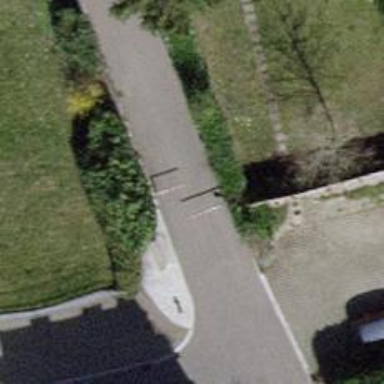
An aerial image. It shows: Cycle barrier.